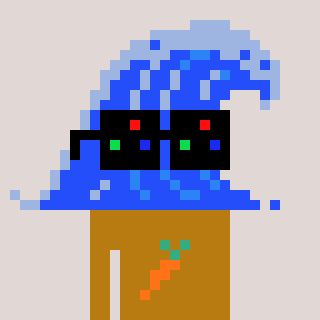
a pixel art character with square black sunglasses, a wave-shaped head and a gold-colored body on a warm background